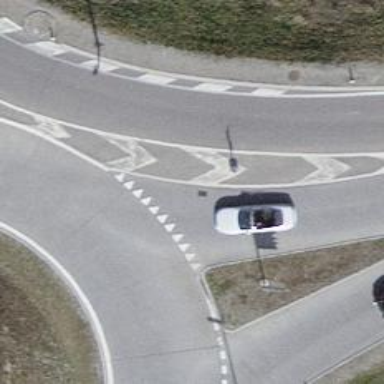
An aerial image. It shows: Road with "give way" sign.